Field crop: maize
Growth stage: 2
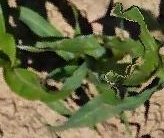
Species: maize